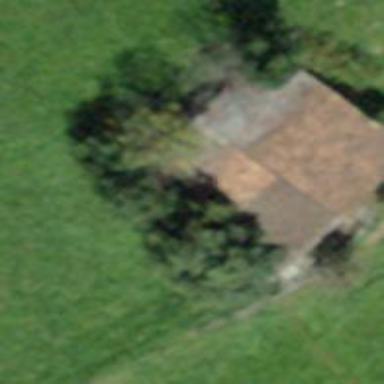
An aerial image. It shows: Rural barn.